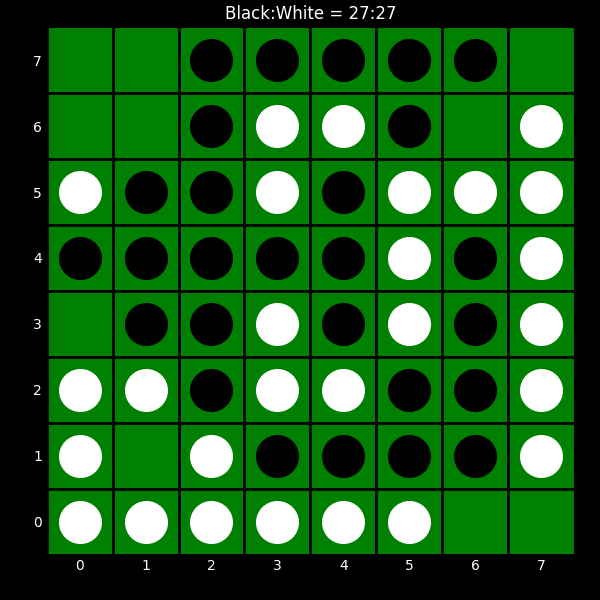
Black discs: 27
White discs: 27